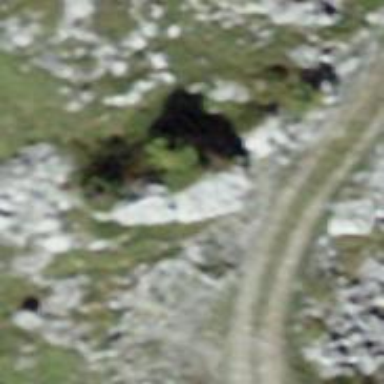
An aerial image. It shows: Natural rock formation.